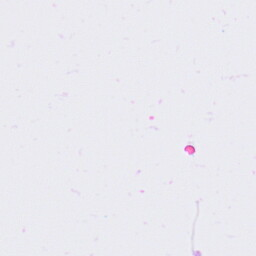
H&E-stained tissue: Lung